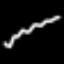
Label: squiggle